Interaction volume radius: 10 \u00c5
Interaction volume height: 20 \u00c5
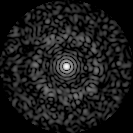
Disorder parameter: 0.825